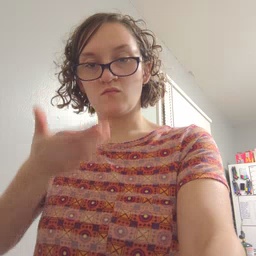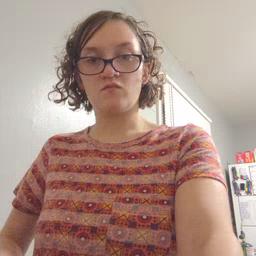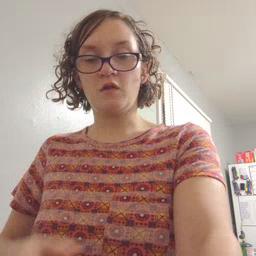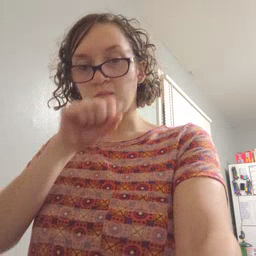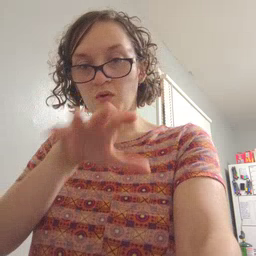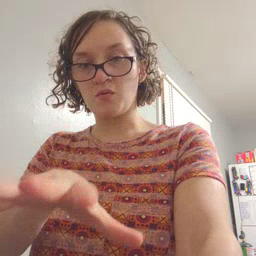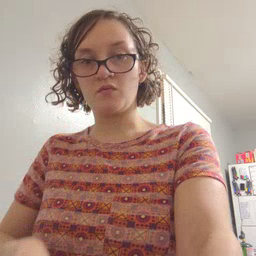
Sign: blow